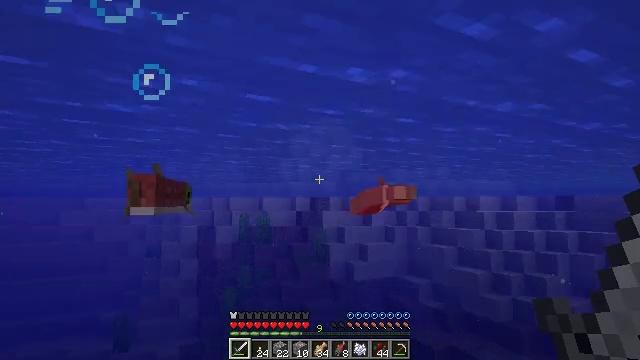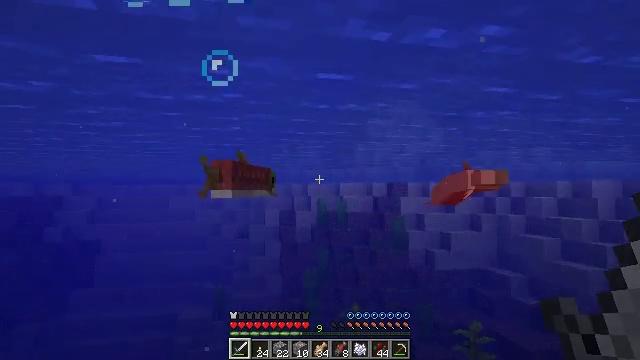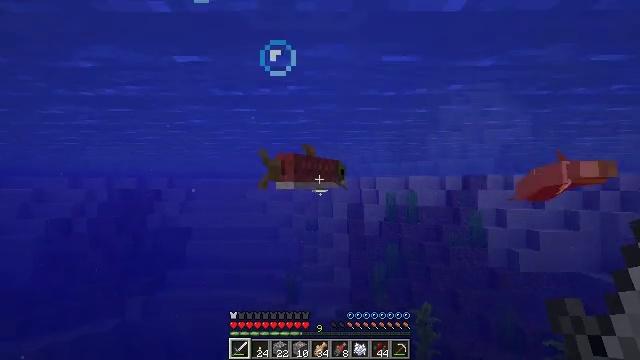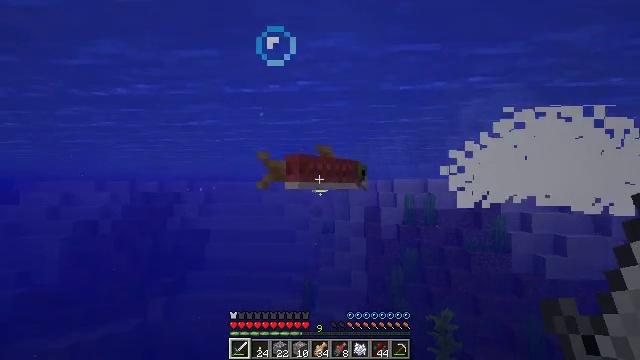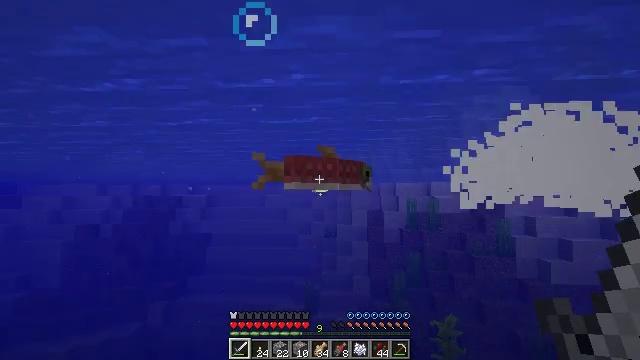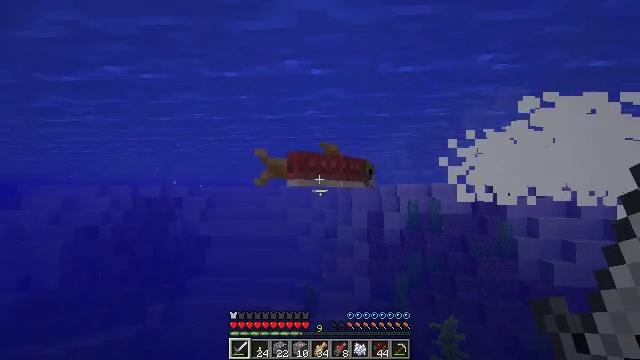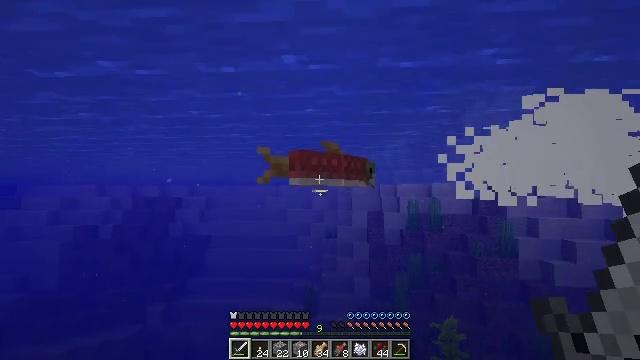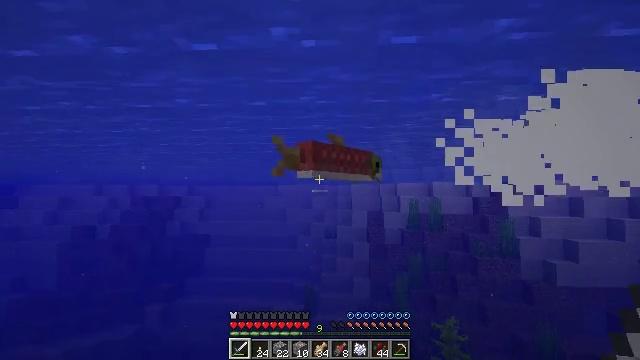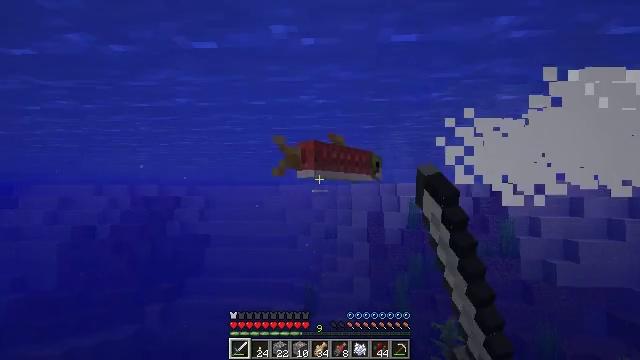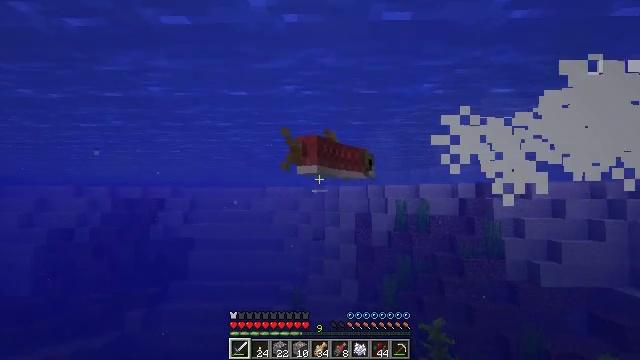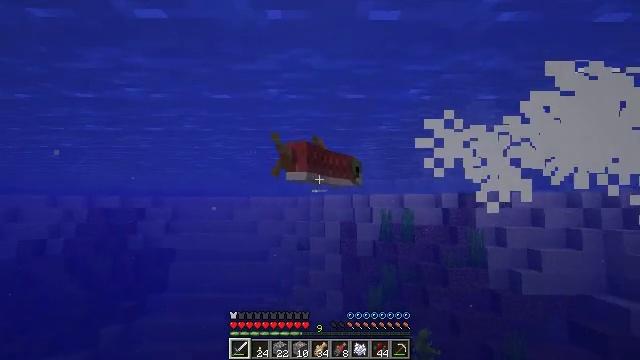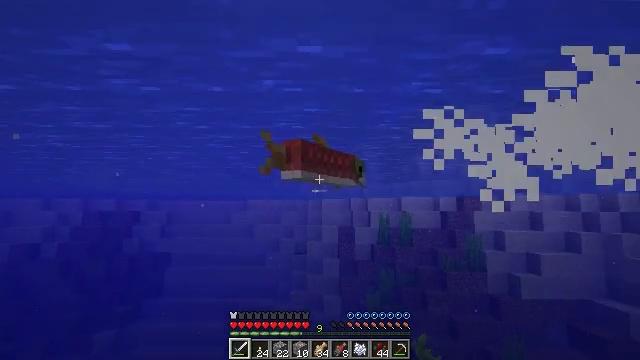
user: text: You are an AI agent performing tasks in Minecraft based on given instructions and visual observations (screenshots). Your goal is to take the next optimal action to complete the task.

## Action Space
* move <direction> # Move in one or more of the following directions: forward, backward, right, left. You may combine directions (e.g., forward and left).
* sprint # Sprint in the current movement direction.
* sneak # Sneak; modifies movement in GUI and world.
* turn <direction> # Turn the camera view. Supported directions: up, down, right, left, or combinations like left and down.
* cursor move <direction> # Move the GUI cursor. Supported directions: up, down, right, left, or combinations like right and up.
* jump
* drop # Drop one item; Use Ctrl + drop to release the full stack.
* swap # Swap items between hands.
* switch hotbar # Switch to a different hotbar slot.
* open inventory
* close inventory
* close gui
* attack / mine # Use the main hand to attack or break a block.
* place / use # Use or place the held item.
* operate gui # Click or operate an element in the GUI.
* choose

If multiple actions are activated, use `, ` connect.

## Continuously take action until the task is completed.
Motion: motion action
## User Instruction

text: Hunt fish.
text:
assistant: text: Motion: move forward, turn left and down
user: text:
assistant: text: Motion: move forward, turn left and down
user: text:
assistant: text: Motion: move forward, turn left
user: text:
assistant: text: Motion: move forward
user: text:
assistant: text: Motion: move forward
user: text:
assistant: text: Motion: move forward
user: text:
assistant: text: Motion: move forward, attack / mine
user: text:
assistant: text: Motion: move forward, attack / mine
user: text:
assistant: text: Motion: move forward, turn right, attack / mine
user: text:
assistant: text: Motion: move forward, turn right and up
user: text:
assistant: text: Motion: move forward
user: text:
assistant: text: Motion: no_op